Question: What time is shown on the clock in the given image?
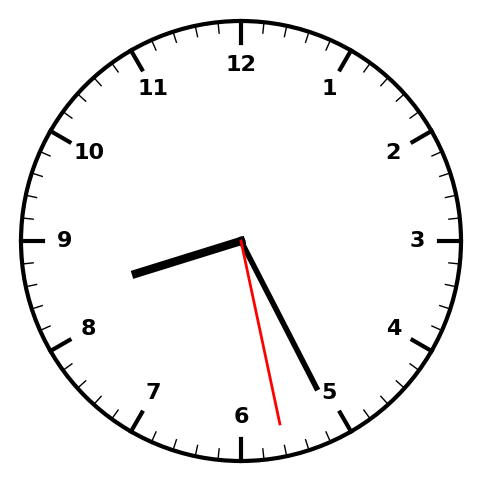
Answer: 08:25:28